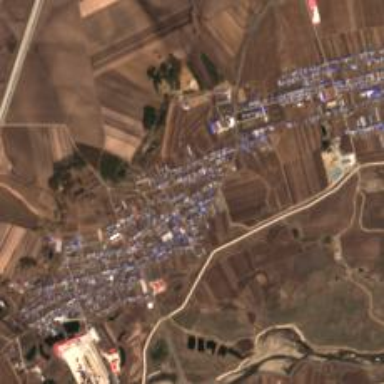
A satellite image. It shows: Ethnic township within town.